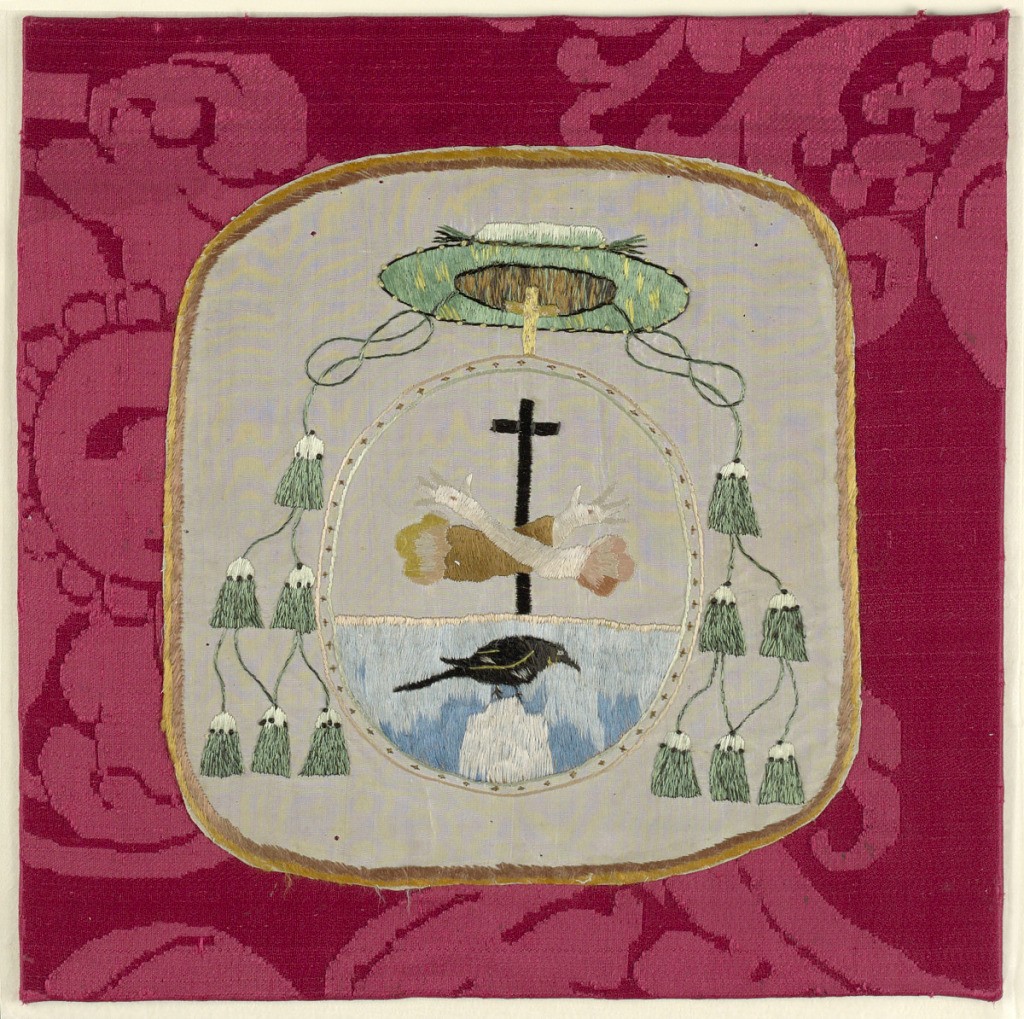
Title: Square
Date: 18th century
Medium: silk on silk Technique: embroidery on damask taffeta
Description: Coat of arms of a Bishop of the Franciscan Order (Cross, crossed arms with stigmata, above a black bird on a mount against a blue ground) with Bishop's hat (green with six tassels) worked on white taffeta within a narrow border of brown and yellow silk.